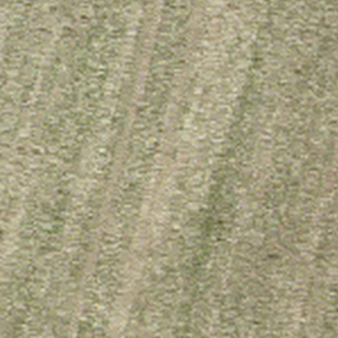
Label: other